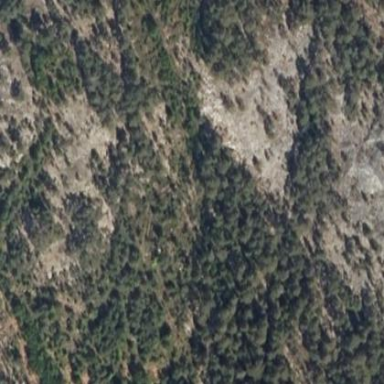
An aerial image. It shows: Landscape of bare rock.